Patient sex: M
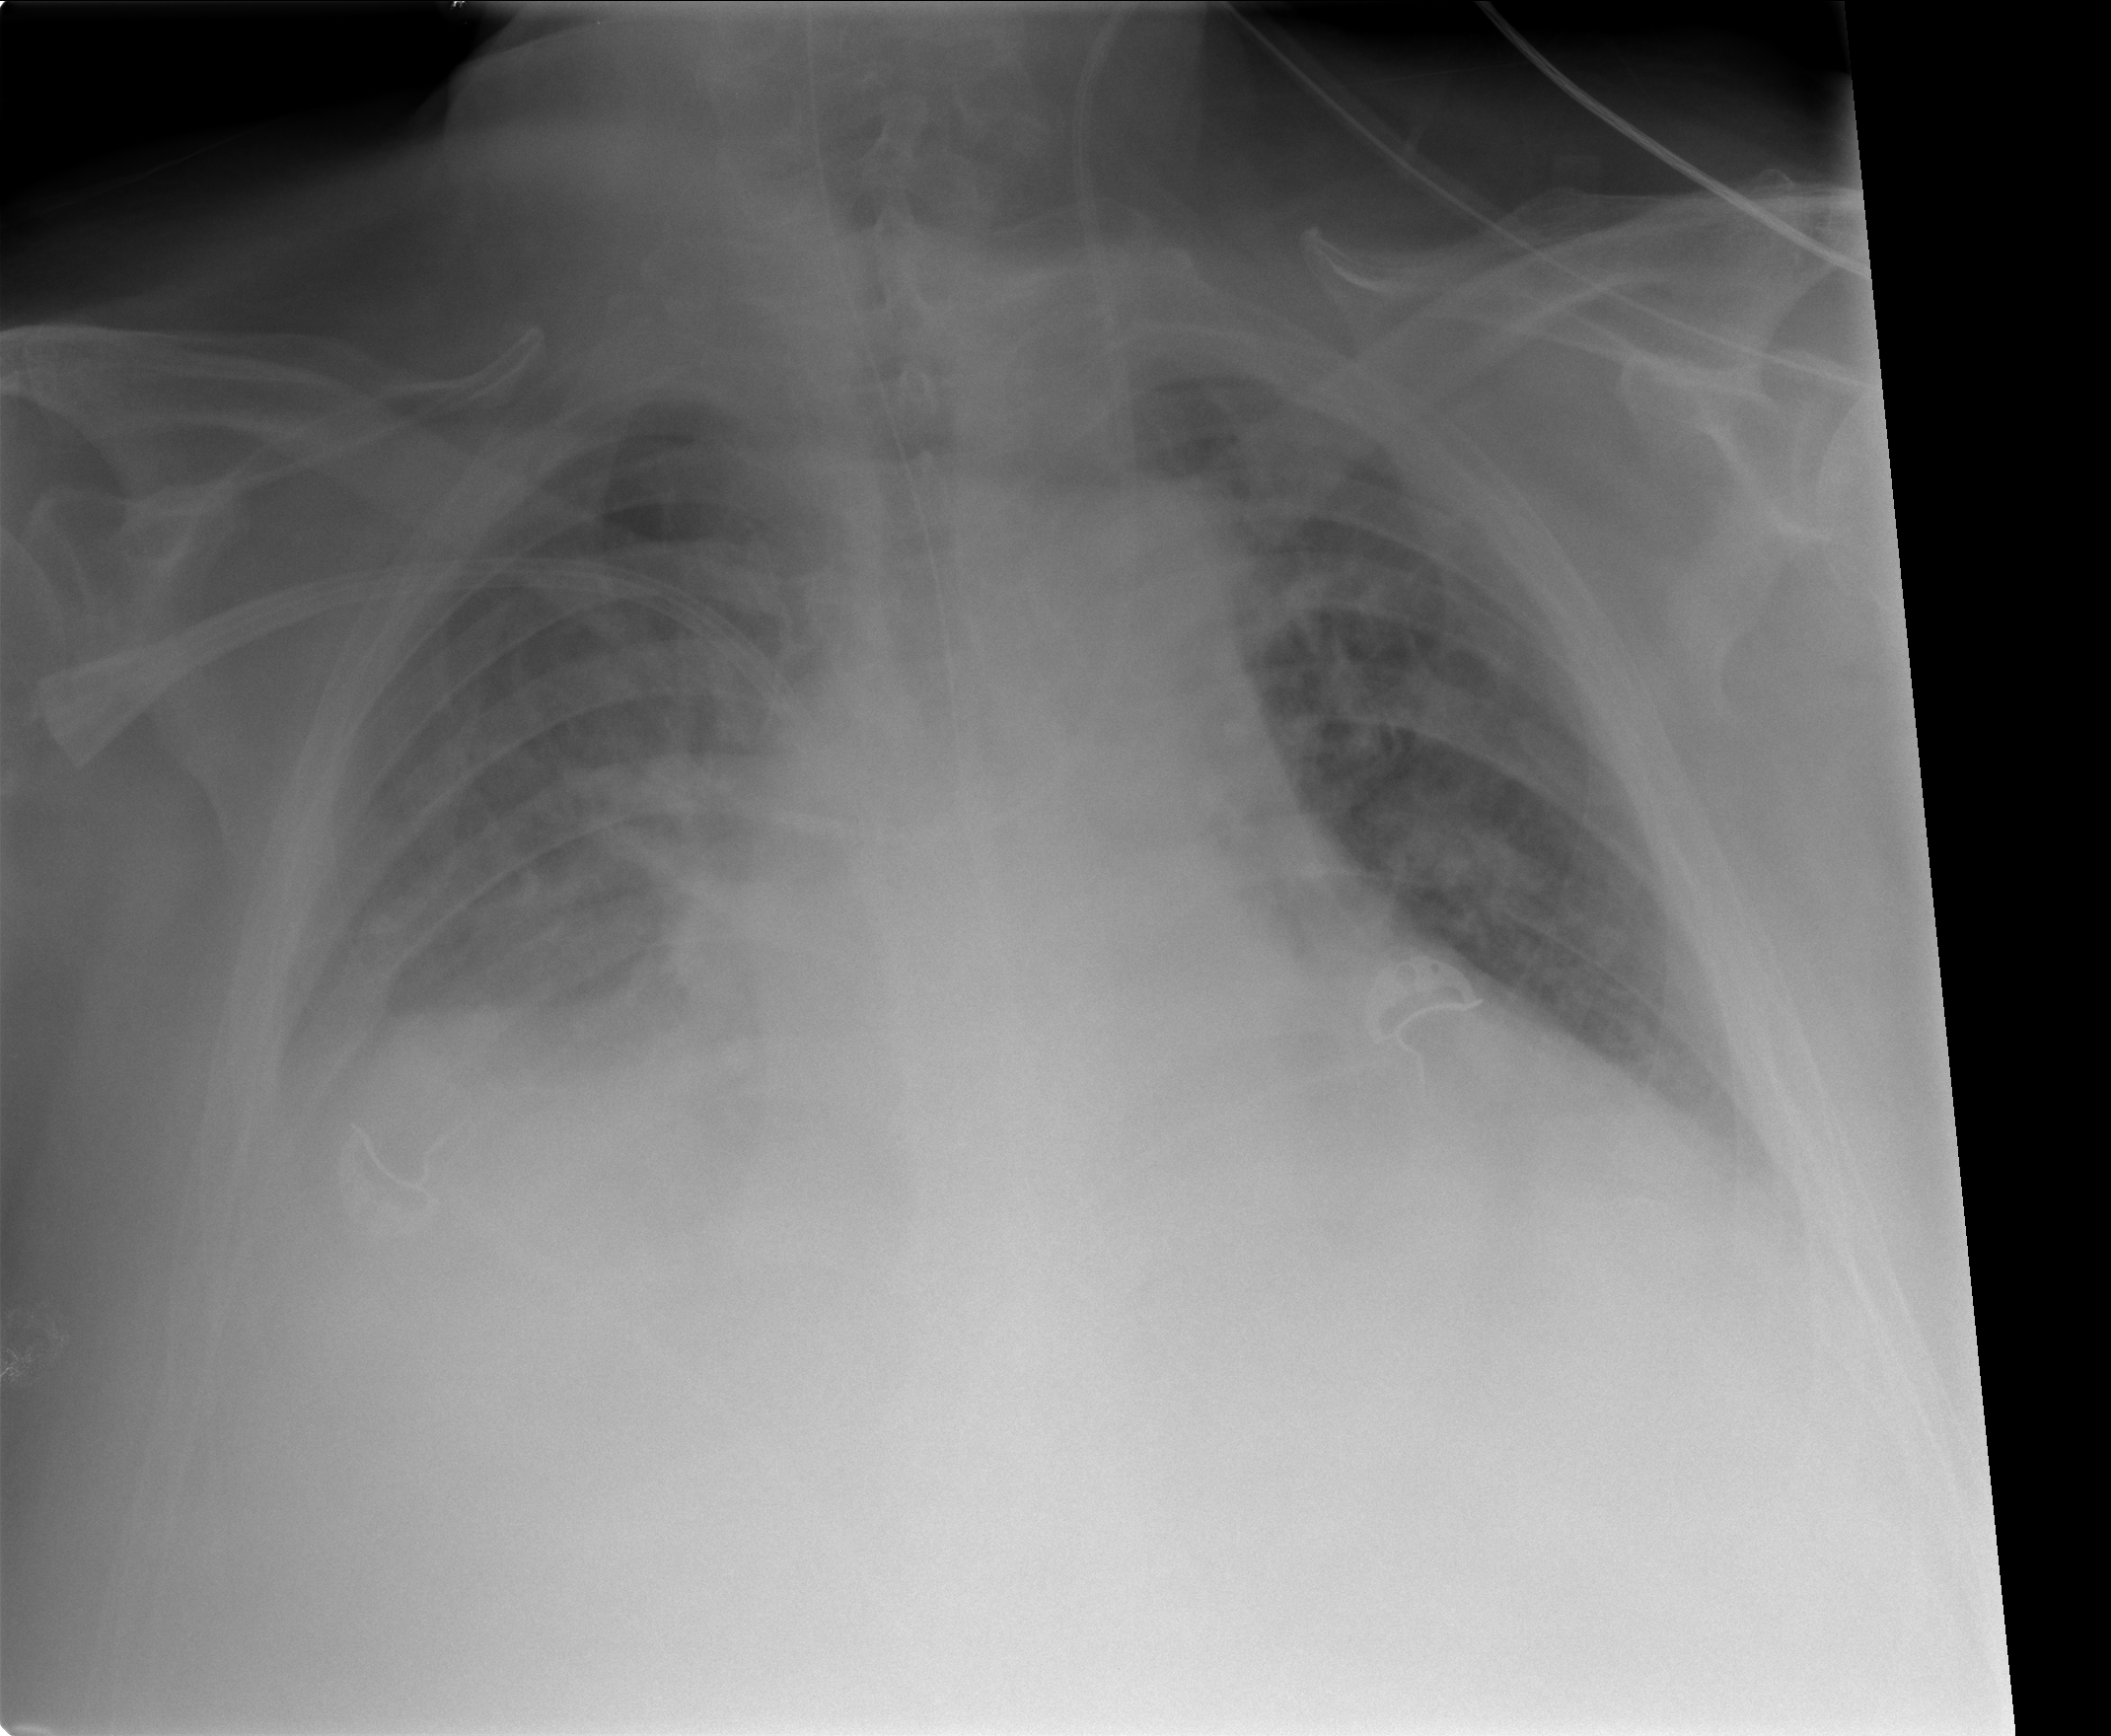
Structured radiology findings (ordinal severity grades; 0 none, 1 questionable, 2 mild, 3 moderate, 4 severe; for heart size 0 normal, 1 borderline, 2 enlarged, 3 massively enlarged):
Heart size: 2
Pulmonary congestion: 2
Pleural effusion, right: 3
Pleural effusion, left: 2
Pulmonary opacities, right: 2
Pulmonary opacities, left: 2
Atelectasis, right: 3
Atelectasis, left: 2